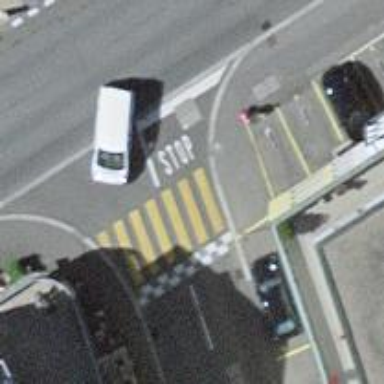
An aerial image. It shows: Kerb serving as barrier.